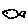
Label: fish